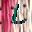
Label: 6